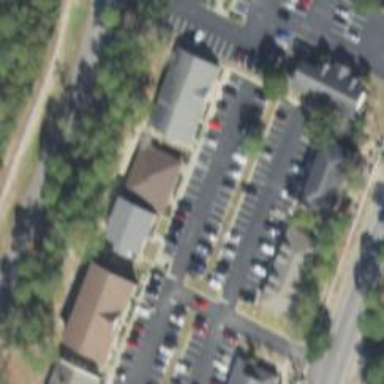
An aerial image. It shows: Parking space is available.